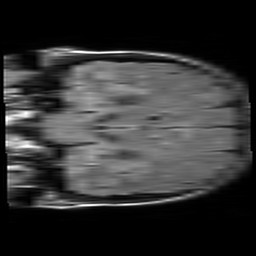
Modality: FLAIR
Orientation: coronal
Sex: female
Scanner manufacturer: philips
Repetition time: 11 s
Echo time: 0.125 s